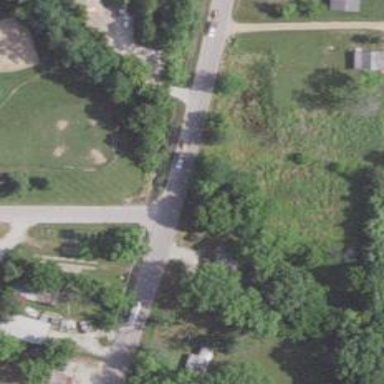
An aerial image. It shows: Driveway leading to service road.